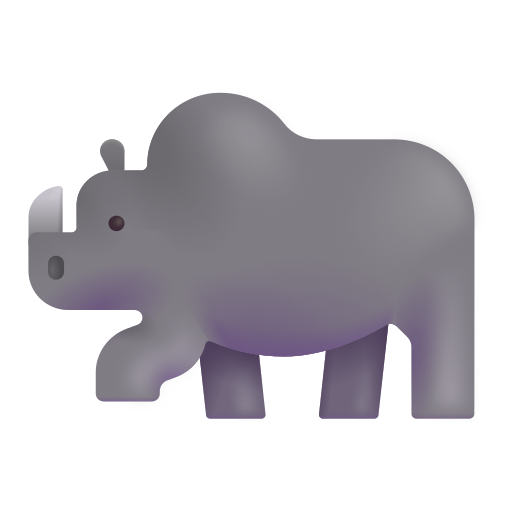
rhinoceros color